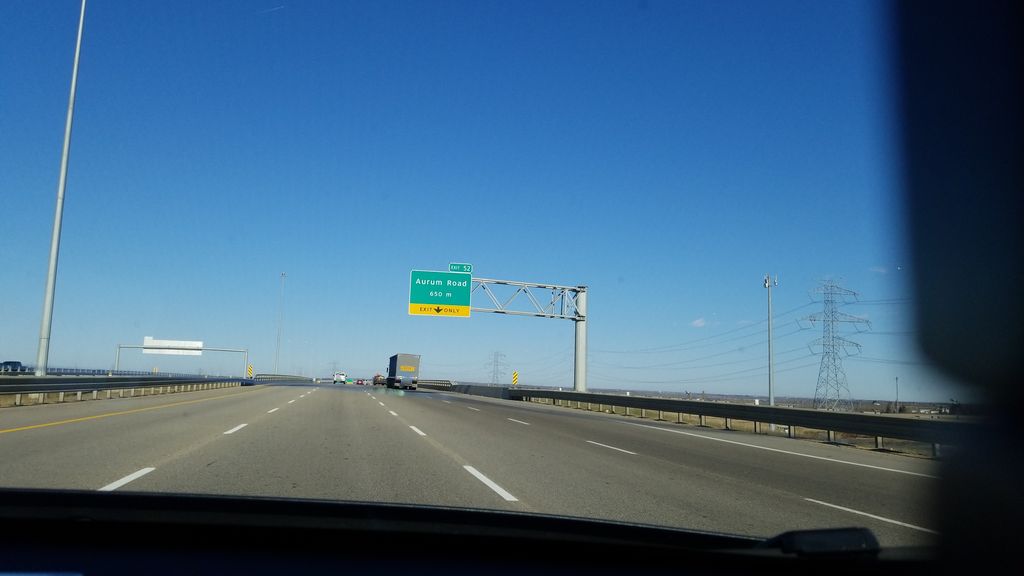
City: edmonton